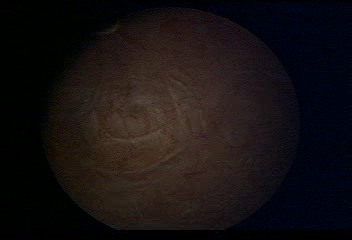
Modality: WLC
Class: Normal mucosa
Bladder cancer association: No